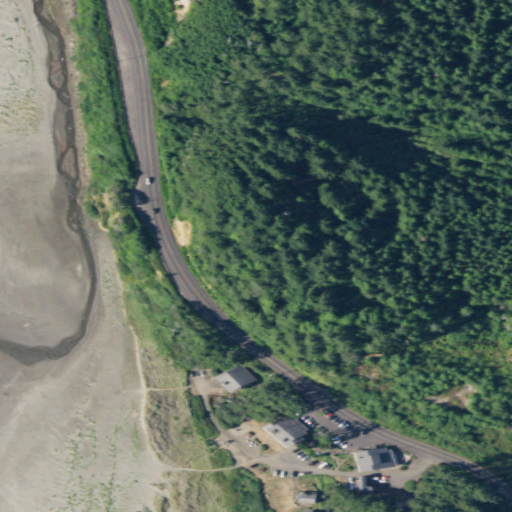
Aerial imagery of cliff(s) in Washington named Yellow Bluff containing evergreen forest, herbaceous wetlands, low intensity development, barren land, medium intensity development, shrub, grassland, open water, high intensity development, and woody wetlands